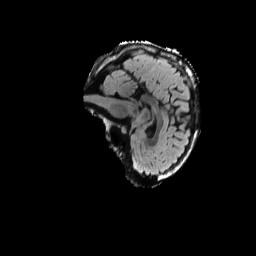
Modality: FLAIR
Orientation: sagittal
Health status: ill
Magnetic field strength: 3 T